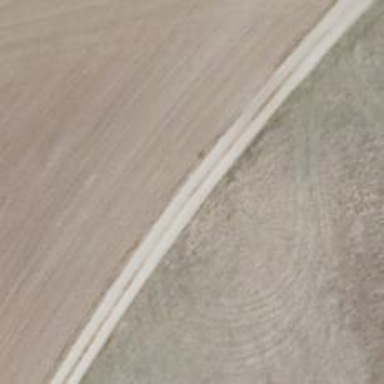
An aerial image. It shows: Dirt track with grade 3 quality.